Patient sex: M
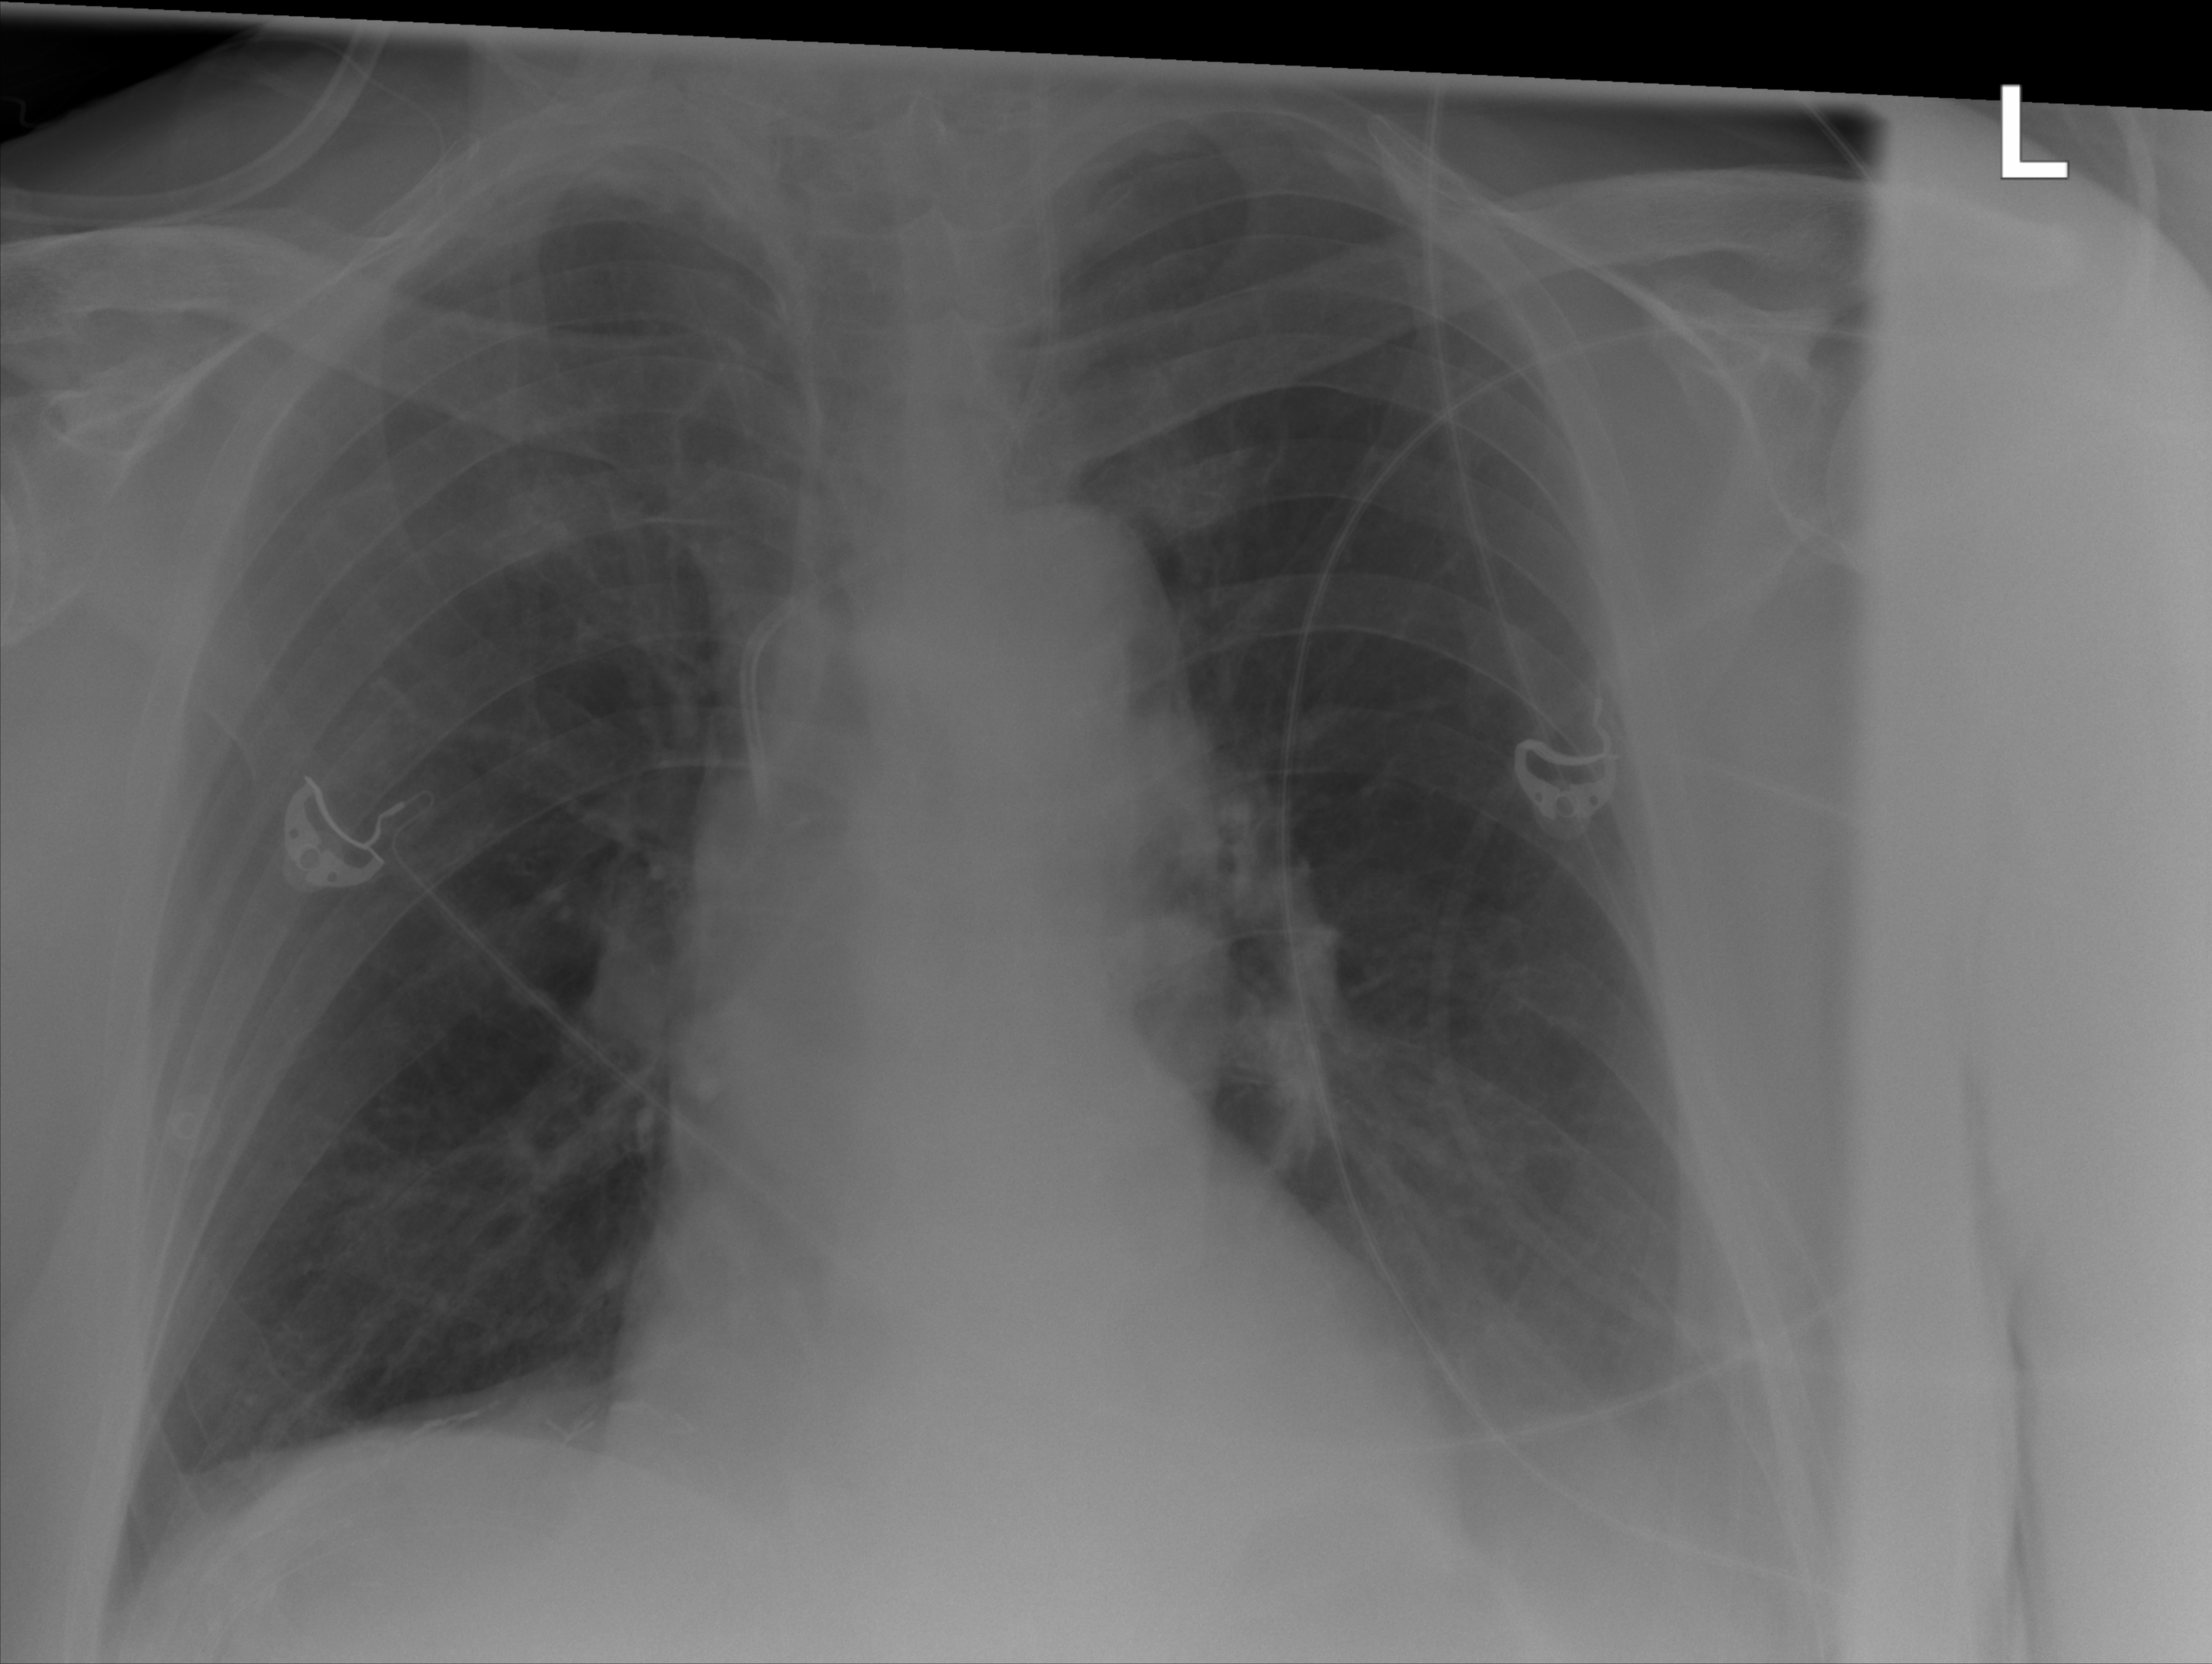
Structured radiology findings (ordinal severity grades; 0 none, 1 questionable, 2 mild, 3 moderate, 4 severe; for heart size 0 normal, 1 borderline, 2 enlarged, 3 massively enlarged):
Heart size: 0
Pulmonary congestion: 0
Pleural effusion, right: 0
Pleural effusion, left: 2
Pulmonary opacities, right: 0
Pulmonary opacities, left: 0
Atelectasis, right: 2
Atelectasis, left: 2